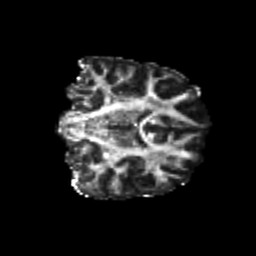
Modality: FA
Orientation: coronal
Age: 22
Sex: female
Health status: healthy
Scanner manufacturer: philips
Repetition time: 7.39 s
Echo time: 0.08599 s